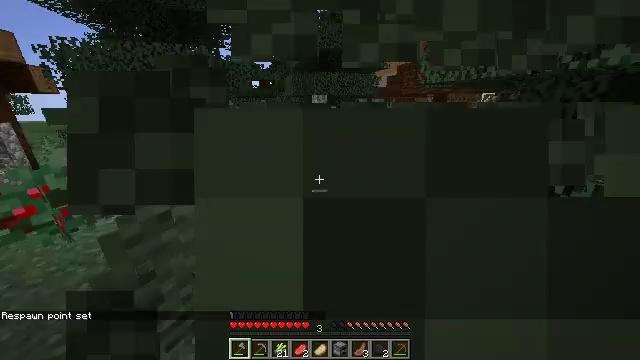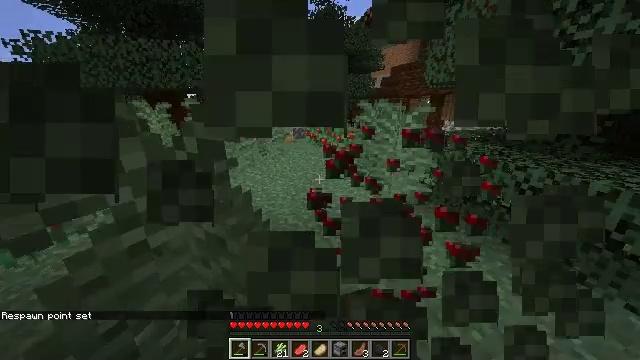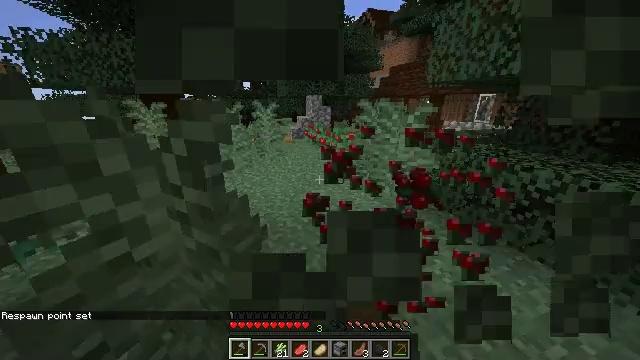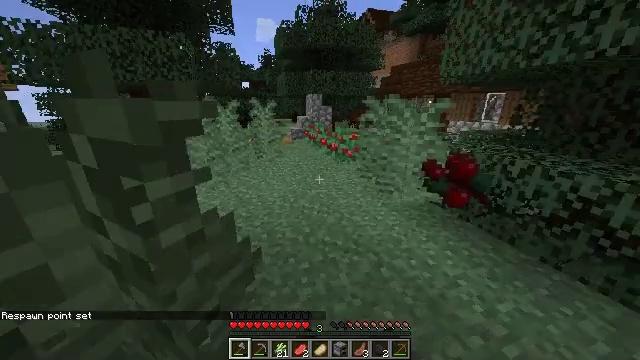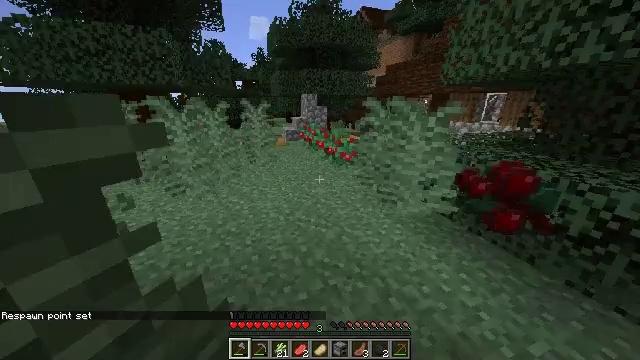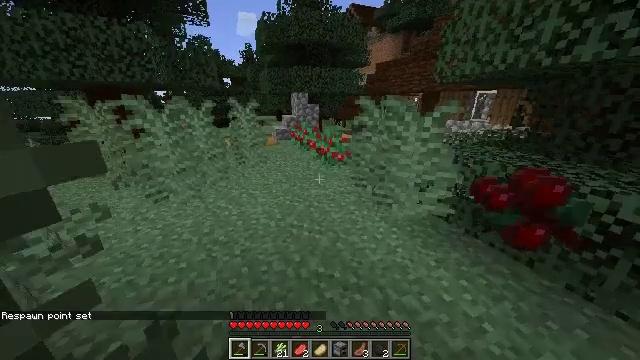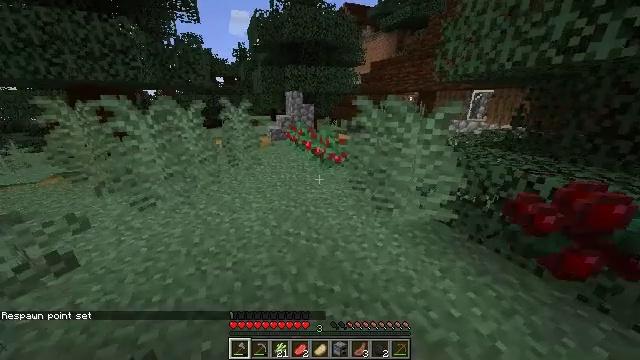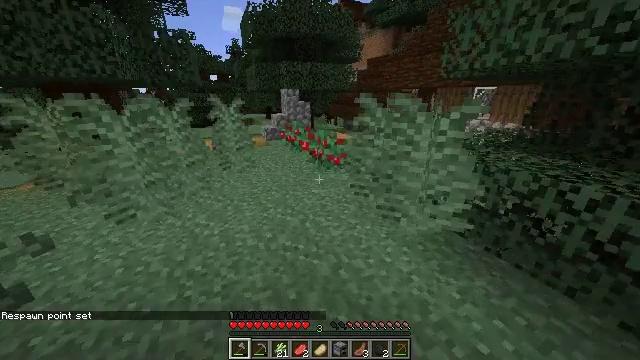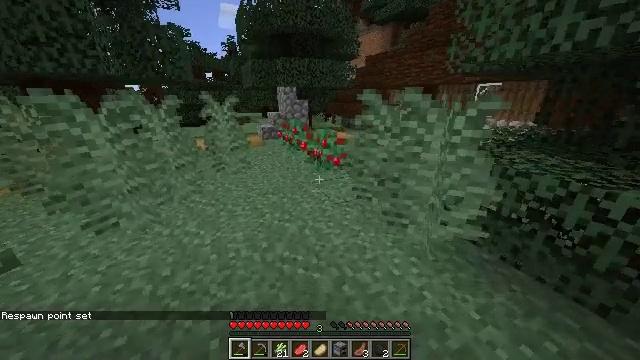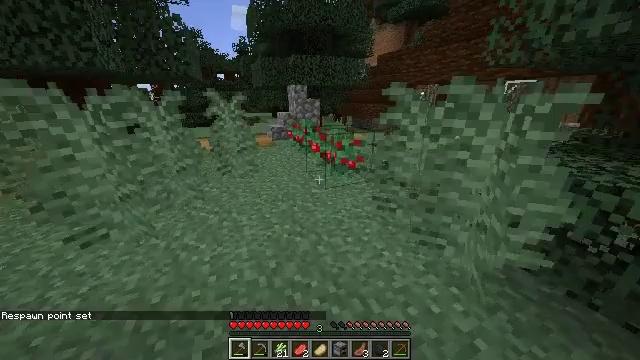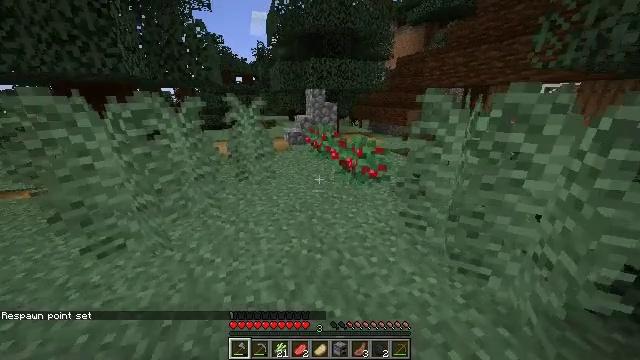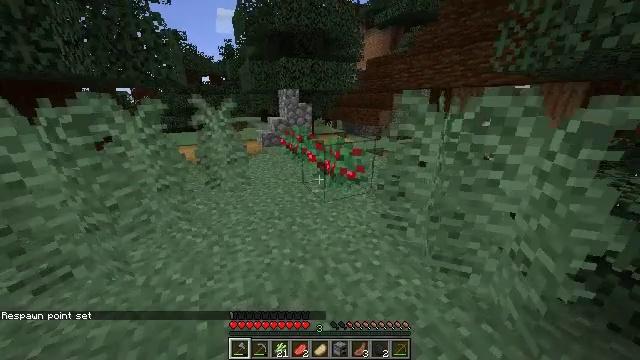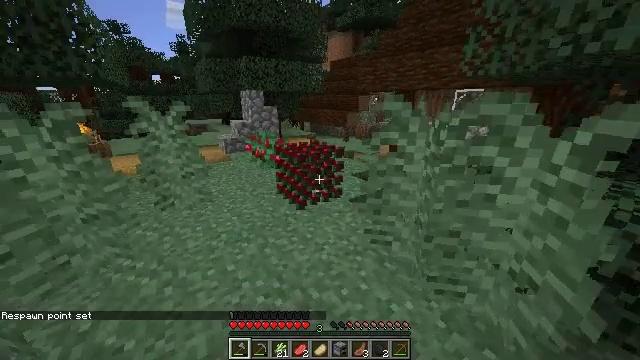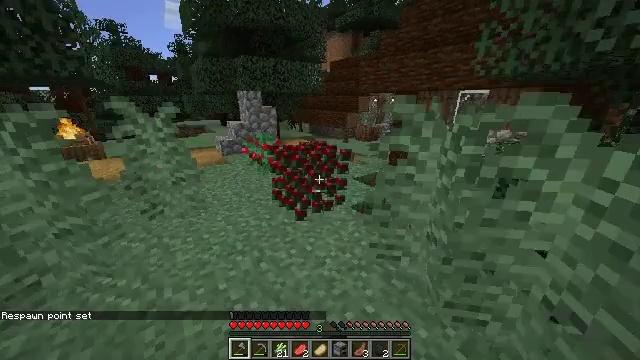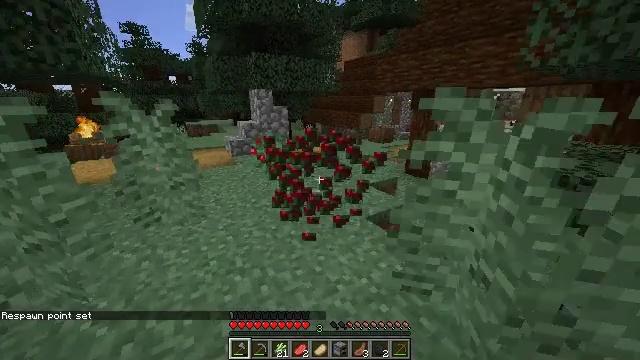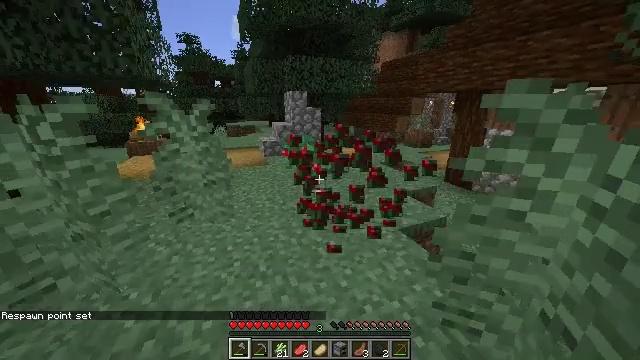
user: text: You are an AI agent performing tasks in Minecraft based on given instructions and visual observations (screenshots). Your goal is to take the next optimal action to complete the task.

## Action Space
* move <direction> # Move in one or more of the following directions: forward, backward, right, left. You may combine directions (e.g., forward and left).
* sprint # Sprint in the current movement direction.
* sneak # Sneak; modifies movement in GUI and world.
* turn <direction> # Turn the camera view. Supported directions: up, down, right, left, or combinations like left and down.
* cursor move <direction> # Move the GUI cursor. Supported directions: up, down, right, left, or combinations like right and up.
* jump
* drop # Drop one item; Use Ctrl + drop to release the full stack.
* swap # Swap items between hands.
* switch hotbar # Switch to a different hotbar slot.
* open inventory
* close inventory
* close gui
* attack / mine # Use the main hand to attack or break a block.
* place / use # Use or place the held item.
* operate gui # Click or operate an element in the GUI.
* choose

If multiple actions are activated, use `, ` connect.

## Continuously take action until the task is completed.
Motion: motion action
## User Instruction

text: Harvest sweet berries by mining the bush.
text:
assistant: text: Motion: move forward, sprint, turn right
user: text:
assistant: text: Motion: move forward, sprint, attack / mine
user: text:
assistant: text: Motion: move forward, sprint, attack / mine
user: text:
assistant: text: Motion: move forward, sprint, turn right, attack / mine
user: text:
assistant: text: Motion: move forward, sprint, turn right, attack / mine
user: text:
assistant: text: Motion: move forward, sprint, turn right, attack / mine
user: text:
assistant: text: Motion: move forward, sprint, turn right, attack / mine
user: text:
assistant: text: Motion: move forward, sprint, attack / mine
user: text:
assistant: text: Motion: move forward and move left, sprint, turn left, attack / mine
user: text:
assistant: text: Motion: move forward and move left, sprint, turn left, attack / mine
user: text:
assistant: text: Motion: move forward, sprint, turn right, attack / mine
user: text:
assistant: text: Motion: move forward, sprint, turn right, attack / mine
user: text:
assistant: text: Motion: move forward, sprint, attack / mine
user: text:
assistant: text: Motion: move forward, sprint, turn left, attack / mine
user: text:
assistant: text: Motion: move forward, sprint, turn left, attack / mine
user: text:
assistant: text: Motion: move forward, sprint, turn left, attack / mine
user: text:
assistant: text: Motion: move forward, sprint, turn left, attack / mine
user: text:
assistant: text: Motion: move forward, sprint, attack / mine
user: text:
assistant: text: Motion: move forward, sprint, attack / mine
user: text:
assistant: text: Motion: move forward, sprint, attack / mine
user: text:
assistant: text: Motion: move forward and move left, sprint, turn right and down, attack / mine
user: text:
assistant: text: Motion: sprint